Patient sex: F
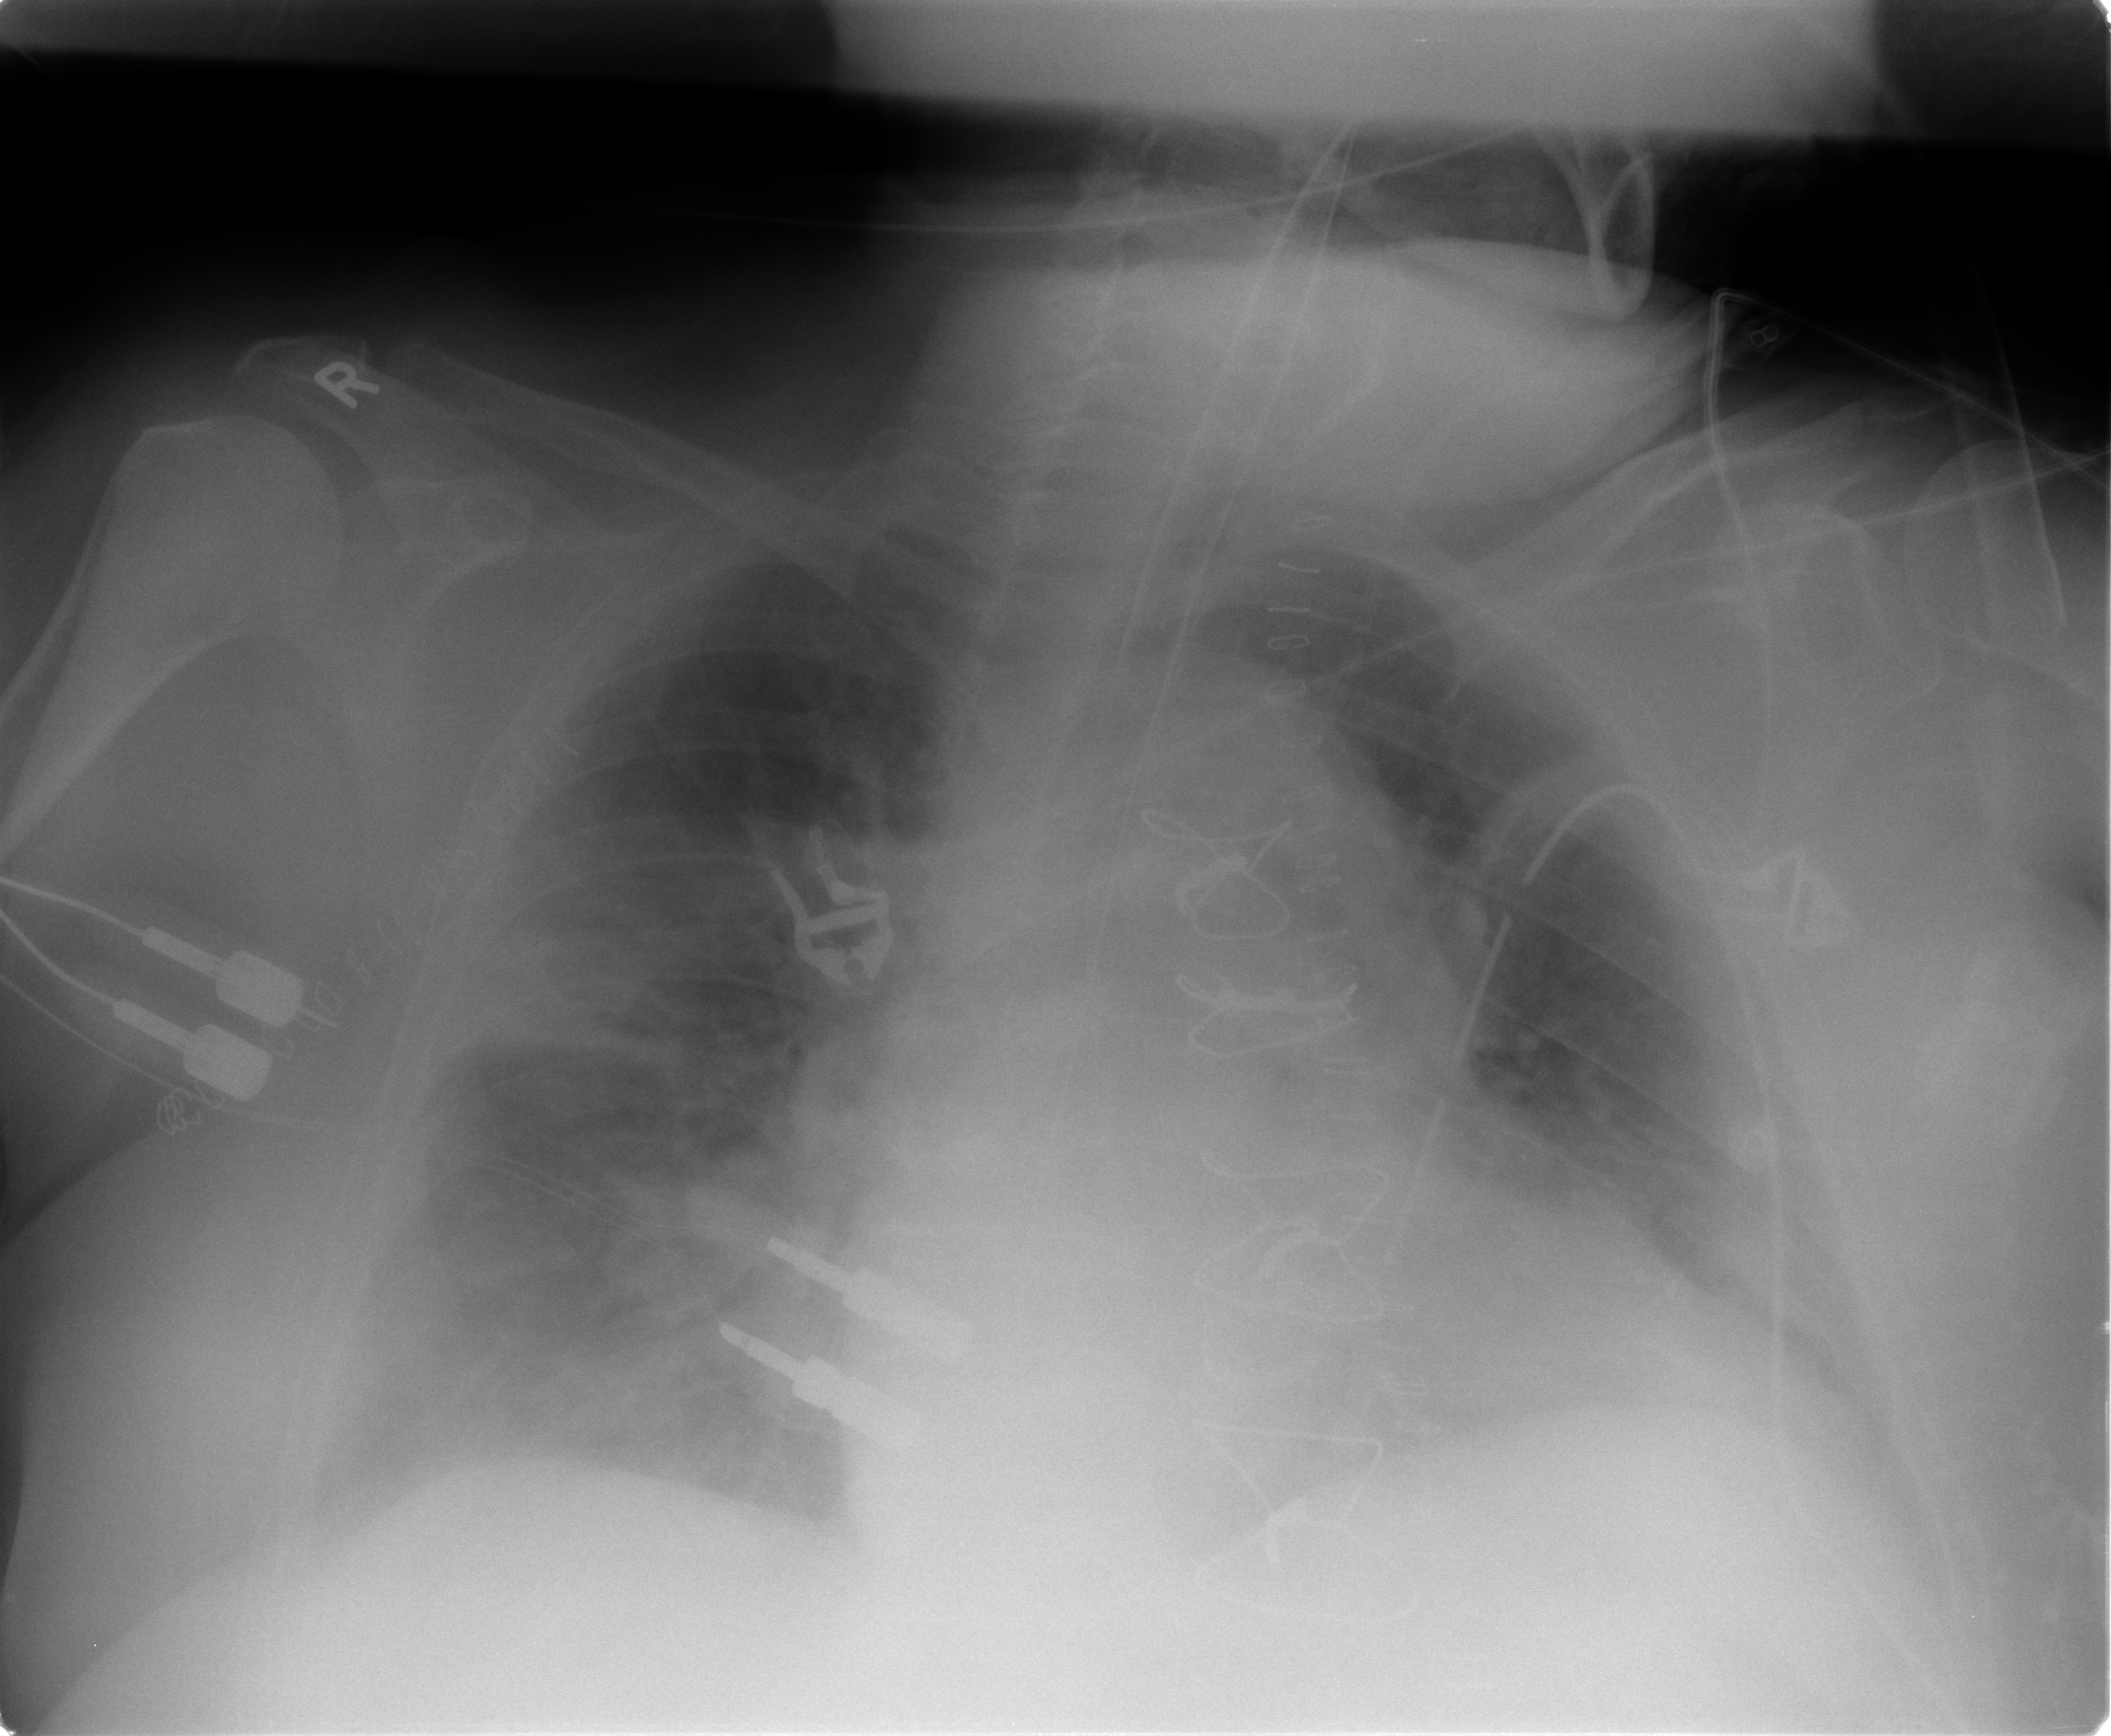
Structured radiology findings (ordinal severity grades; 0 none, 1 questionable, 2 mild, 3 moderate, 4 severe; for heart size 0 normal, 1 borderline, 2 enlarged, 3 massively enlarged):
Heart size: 2
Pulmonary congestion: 3
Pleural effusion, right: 0
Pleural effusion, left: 0
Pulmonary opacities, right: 2
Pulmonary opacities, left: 2
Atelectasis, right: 2
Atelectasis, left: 3